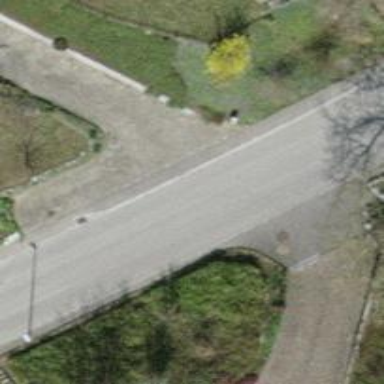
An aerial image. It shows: Driveway.